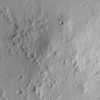
Label: not_dusty